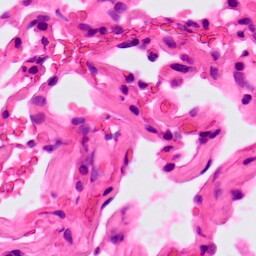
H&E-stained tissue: Lung